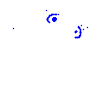
Particle: electron